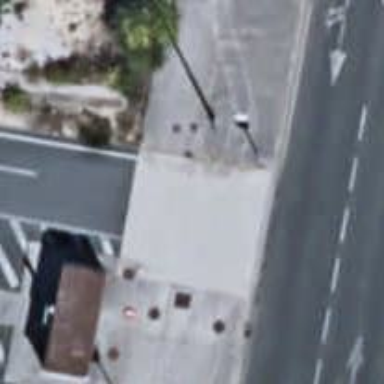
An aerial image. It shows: Marked crossing on the road.